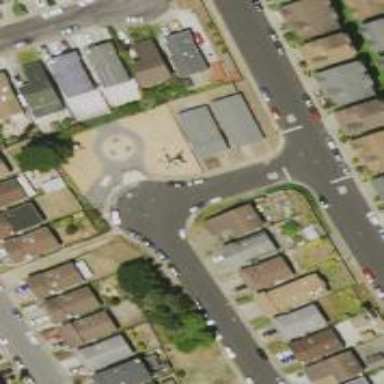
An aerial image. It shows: Springy playground.